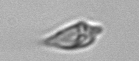
Label: Oxytoxum